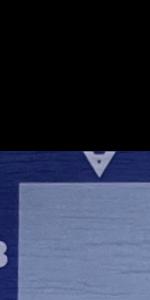
Label: Empty